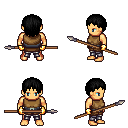
a pixel art fantasy rpg character, male body template, human, tanned skin, leather chest armor, metal pants, black plain hairstyle, gold gloves, spear, four views (front, back, left, right), 2x2 character sprite sheet, small pixel art, hard edges, no anti-aliasing